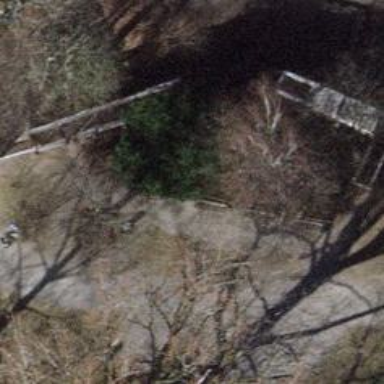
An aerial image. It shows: Bench.